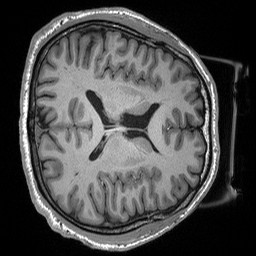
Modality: T1w
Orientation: axial
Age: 34
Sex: male
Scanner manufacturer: siemens
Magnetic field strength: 3 T
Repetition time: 2.53 s
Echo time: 0.00219 s